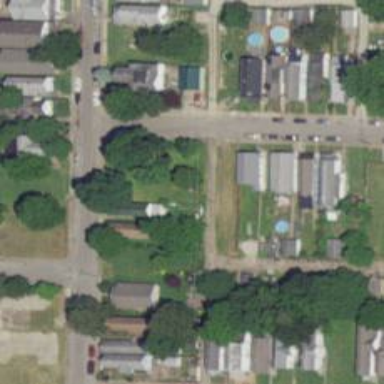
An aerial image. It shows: Alley classified as service road.